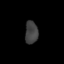
Tissue: skin
Cell type: Epithelial cells
Senescence score: 0.2728
Nuclear area (px): 286
Mean DAPI intensity: 64.759